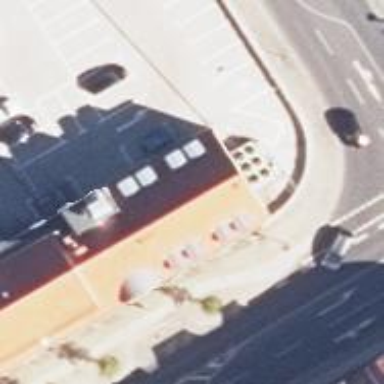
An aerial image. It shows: Fast food establishment.